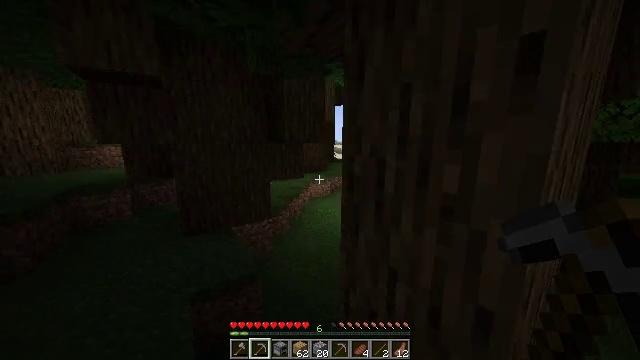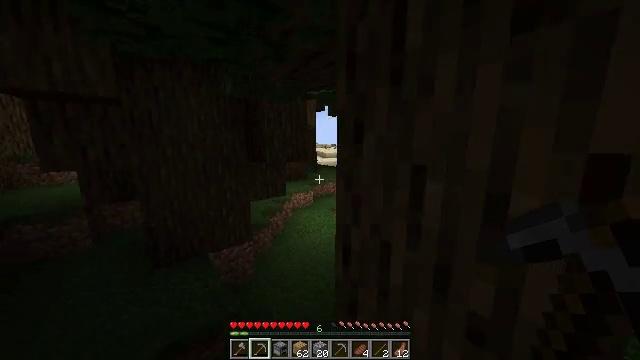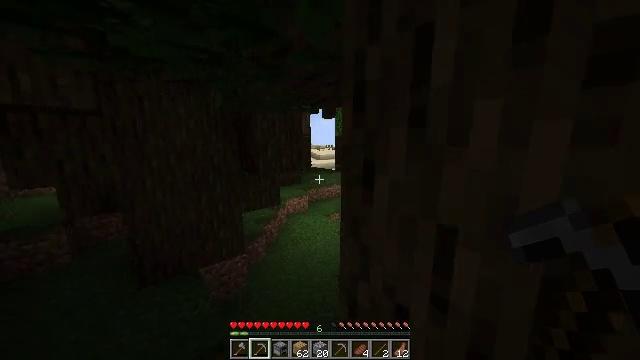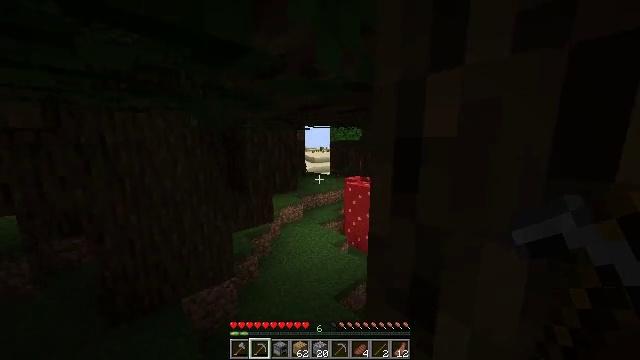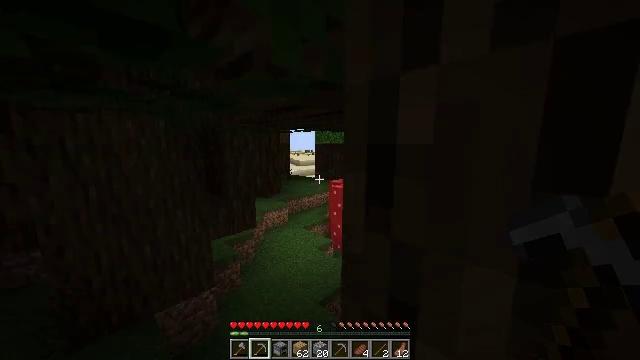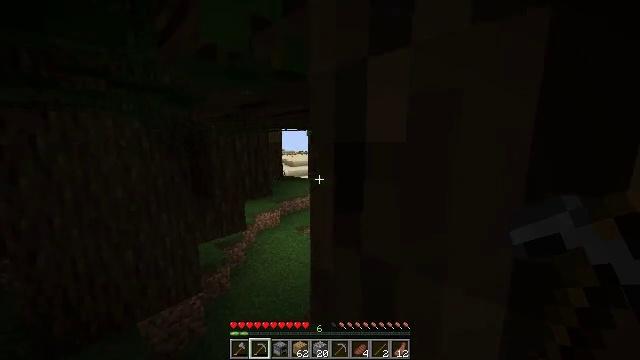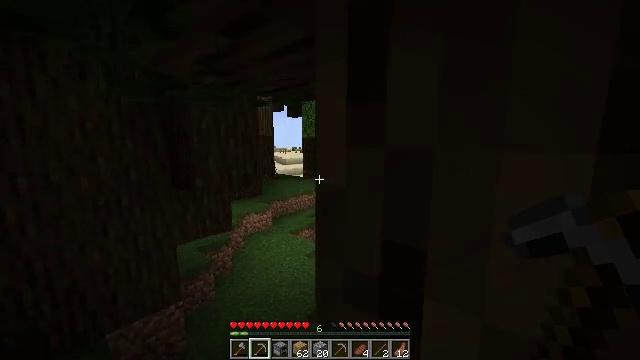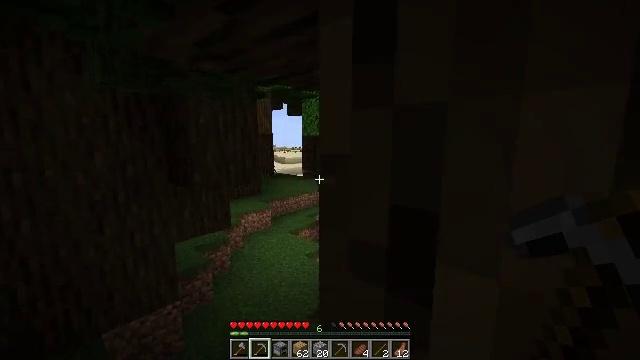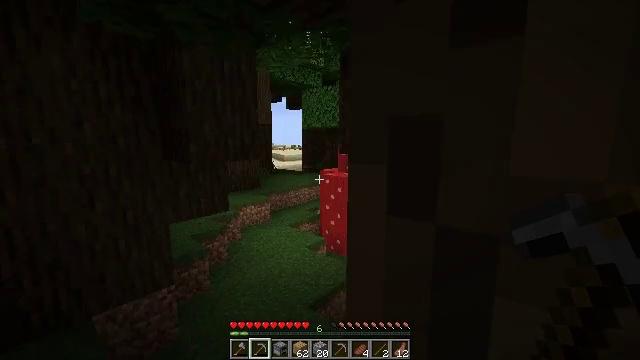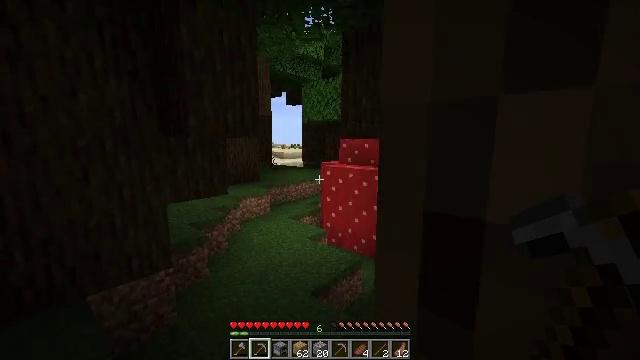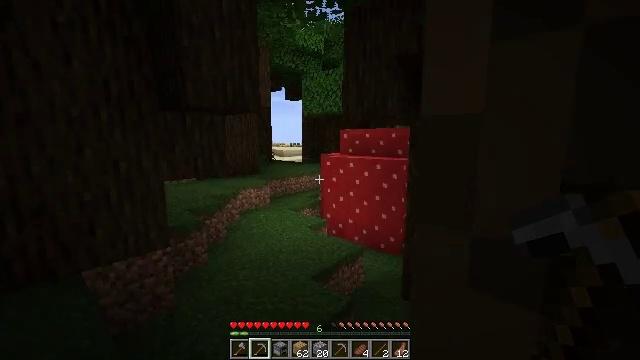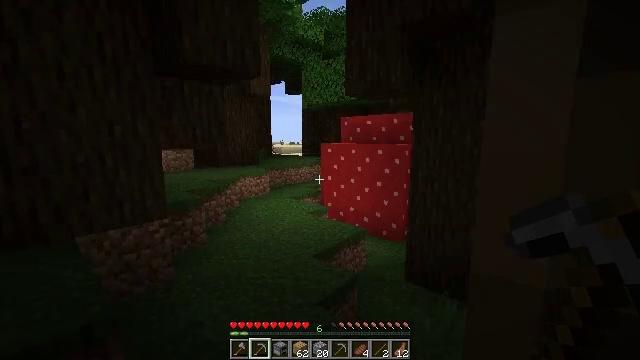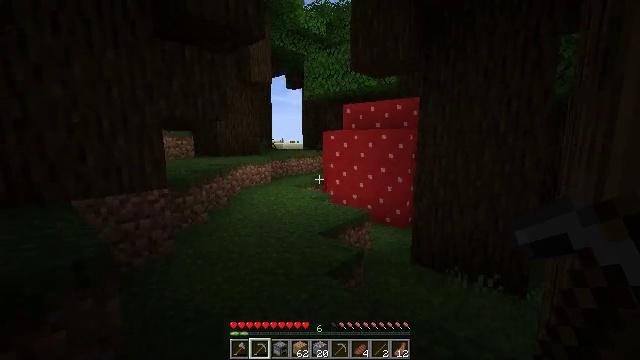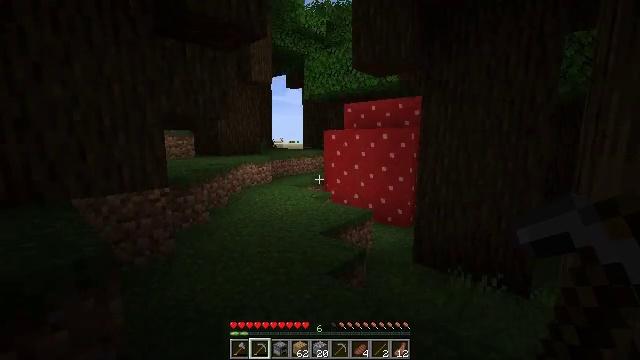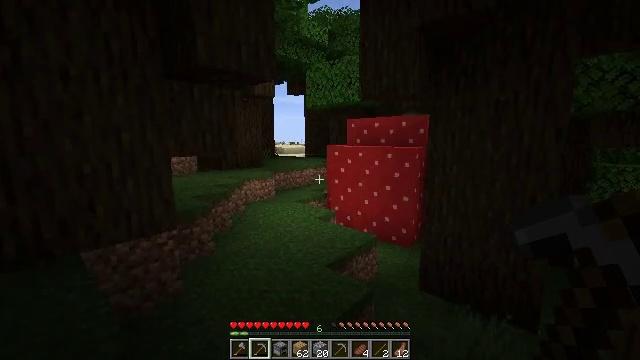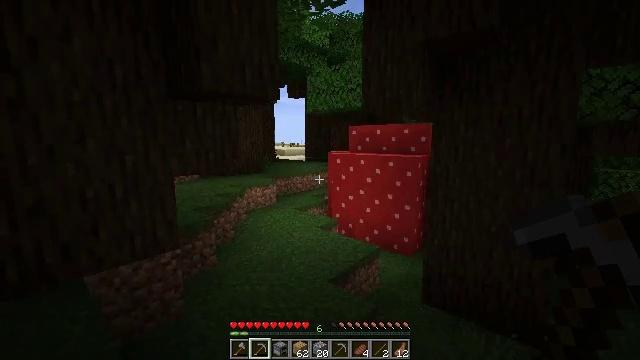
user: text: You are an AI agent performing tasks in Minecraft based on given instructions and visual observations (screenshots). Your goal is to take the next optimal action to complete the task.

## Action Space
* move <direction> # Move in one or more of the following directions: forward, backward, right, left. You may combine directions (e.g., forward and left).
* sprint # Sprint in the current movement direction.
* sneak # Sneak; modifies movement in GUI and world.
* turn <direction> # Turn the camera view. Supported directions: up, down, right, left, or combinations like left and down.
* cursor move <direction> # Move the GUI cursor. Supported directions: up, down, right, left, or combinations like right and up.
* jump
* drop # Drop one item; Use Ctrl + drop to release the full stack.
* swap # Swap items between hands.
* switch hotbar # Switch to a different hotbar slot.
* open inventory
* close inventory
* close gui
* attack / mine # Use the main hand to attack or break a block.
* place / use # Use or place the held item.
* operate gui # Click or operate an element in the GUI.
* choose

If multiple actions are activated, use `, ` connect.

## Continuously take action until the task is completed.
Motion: motion action
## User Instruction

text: Break the dead bush for sticks.
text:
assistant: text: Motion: move forward, sprint, turn right, jump
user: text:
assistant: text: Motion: move forward, sprint, turn right, jump
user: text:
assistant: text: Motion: move forward, sprint, turn right, jump
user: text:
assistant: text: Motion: move forward, sprint, turn right, jump
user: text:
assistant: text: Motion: move forward, sprint, turn right, jump
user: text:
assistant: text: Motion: move forward, sprint, jump
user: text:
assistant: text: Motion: move forward, sprint, jump
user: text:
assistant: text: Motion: move forward, sprint, jump
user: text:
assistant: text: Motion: move forward, sprint, jump
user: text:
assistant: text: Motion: move forward, sprint, jump
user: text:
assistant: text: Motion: move forward, sprint, jump
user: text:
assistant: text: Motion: move forward, sprint, jump
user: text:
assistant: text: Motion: move forward, sprint, jump
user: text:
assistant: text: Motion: move forward, sprint, jump
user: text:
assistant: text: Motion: move forward, sprint, jump
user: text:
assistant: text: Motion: move forward, sprint, jump
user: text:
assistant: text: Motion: move forward, sprint, jump
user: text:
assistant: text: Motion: move forward, sprint, jump
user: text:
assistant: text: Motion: move forward, sprint, jump
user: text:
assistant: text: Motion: move forward, sprint, jump
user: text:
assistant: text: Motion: move forward, sprint, jump
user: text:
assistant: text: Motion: move forward, sprint, jump
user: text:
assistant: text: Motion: move forward, sprint, jump
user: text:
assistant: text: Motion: move forward, sprint, jump
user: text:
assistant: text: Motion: move forward, sprint, jump
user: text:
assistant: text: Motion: move forward, sprint, jump
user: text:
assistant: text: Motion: move forward, sprint, jump
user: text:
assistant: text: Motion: move forward, sprint, jump
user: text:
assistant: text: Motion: move forward, sprint, jump
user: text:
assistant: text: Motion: move forward, sprint, jump